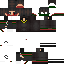
A male human skin with dark skin, wearing brown long hair dressed in a blue hoodie and black pants, featuring a closed mouth.